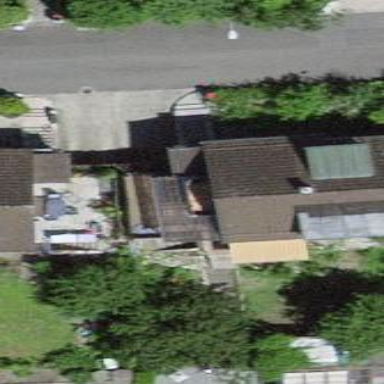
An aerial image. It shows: Semi-detached house with gabled roof.